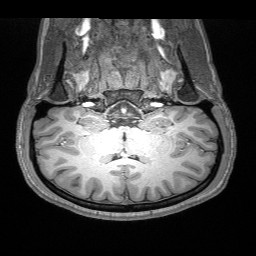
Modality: T1w
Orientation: sagittal
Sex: female